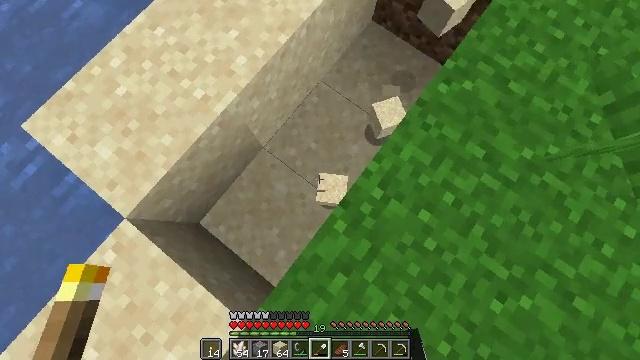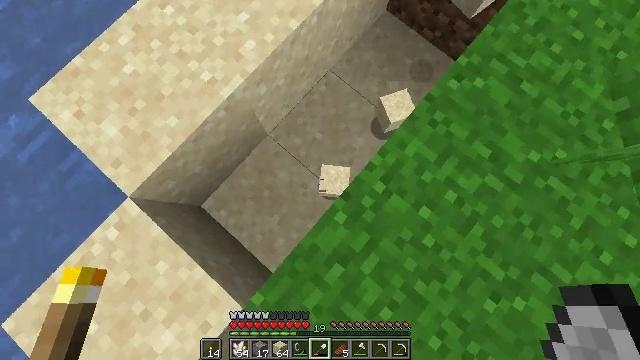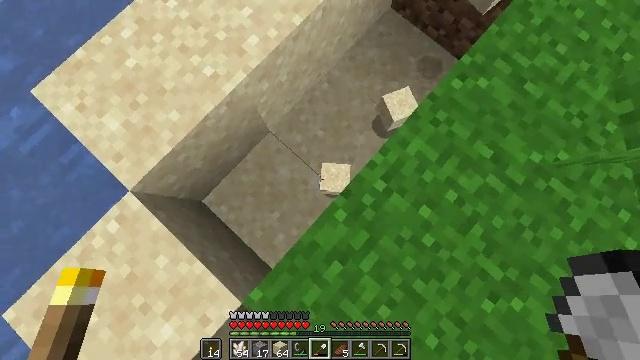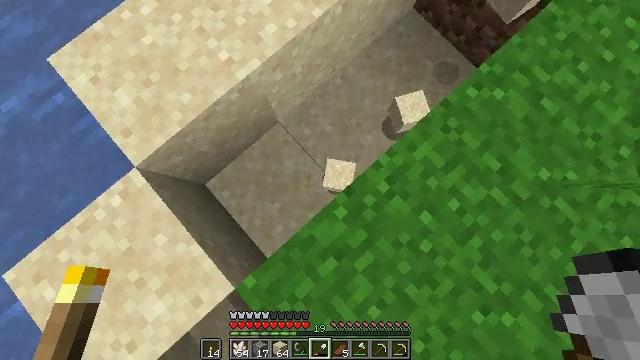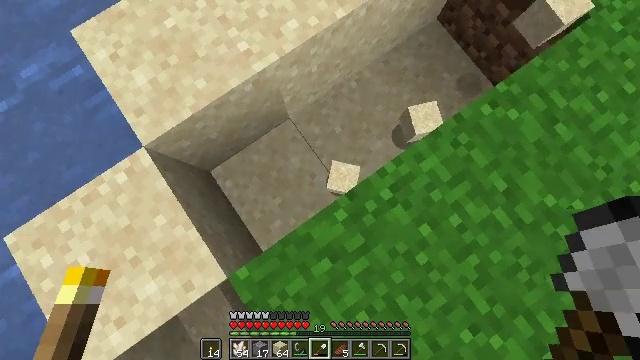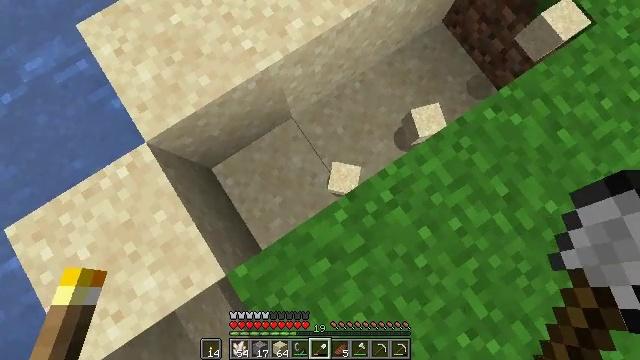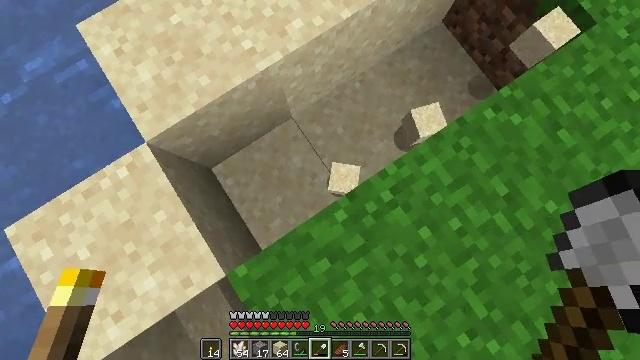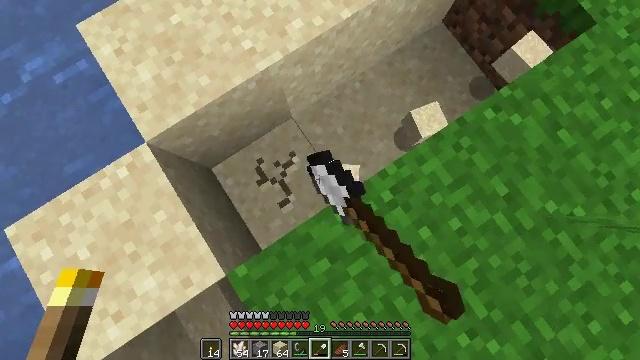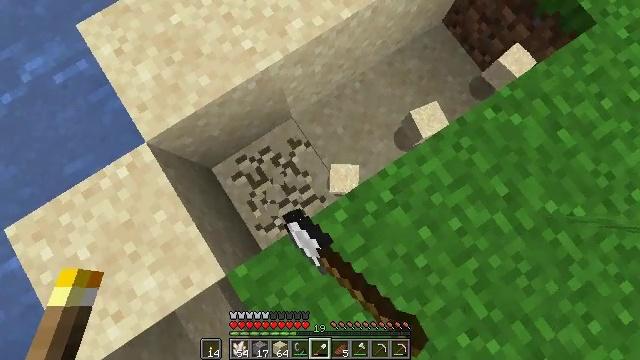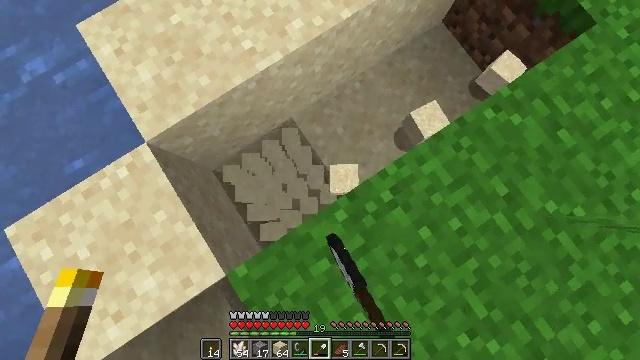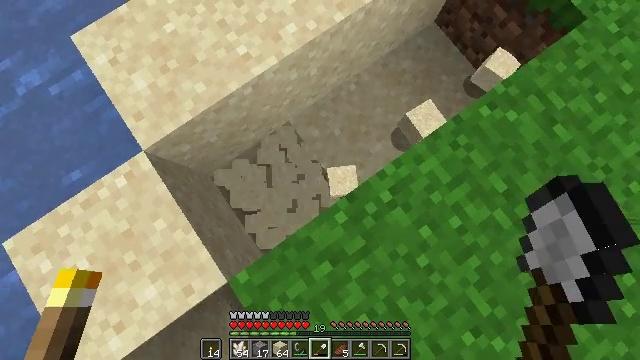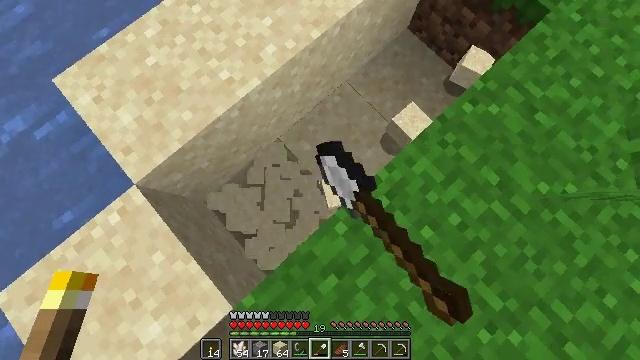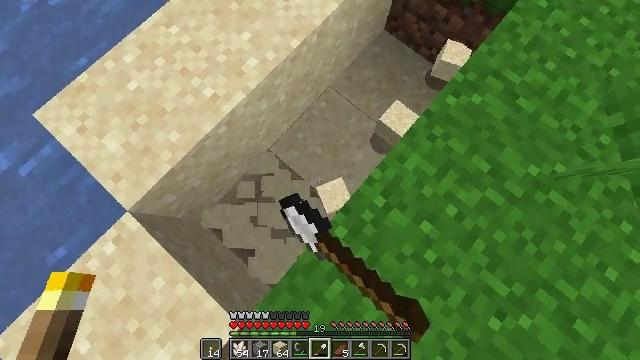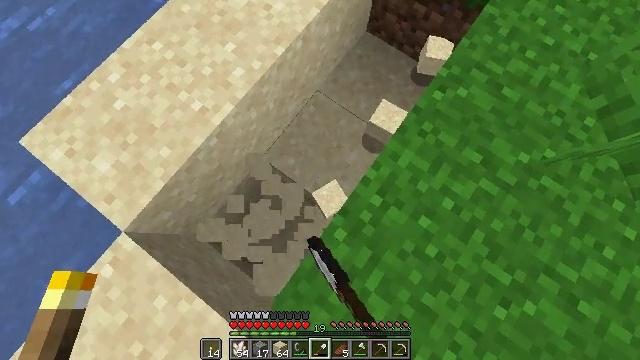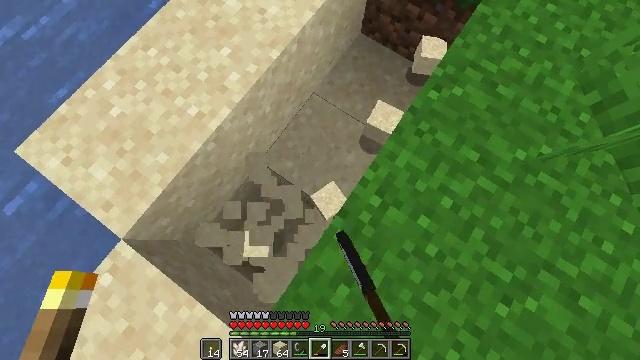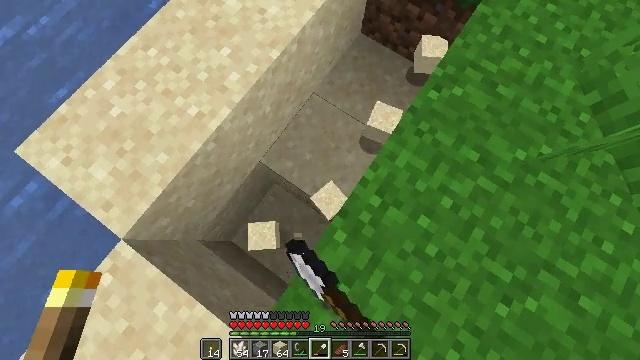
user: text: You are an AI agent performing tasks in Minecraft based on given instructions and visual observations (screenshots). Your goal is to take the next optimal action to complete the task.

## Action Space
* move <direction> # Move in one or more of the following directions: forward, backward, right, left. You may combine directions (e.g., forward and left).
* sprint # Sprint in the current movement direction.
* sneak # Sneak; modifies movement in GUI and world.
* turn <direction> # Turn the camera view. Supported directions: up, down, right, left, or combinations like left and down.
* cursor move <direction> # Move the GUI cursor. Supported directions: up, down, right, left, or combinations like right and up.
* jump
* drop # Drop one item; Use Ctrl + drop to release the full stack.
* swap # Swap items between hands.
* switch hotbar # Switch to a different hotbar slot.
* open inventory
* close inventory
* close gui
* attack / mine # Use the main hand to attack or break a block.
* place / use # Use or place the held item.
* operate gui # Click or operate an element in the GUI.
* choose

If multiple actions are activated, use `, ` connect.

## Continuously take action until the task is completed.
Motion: motion action
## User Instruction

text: Mine sand by the water.
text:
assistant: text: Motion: turn left and down
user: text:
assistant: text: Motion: turn left
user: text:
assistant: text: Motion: turn left and down
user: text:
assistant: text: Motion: turn left
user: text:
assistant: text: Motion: turn left
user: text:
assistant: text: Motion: attack / mine
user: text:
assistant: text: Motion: attack / mine
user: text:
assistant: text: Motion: attack / mine
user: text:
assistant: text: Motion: attack / mine
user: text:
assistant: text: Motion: turn right, attack / mine
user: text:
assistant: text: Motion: turn right and up, attack / mine
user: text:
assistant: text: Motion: turn right and up, attack / mine
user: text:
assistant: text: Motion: turn right, attack / mine
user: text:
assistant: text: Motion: turn right, attack / mine
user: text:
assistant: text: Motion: attack / mine
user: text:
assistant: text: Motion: attack / mine
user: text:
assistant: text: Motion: attack / mine
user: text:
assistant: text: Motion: attack / mine
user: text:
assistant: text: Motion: attack / mine
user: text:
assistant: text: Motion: turn right and up, attack / mine
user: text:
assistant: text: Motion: turn right and up, attack / mine
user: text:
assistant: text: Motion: turn right and up, attack / mine
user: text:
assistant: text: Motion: turn right and up, attack / mine
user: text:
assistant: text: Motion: turn right and up, attack / mine
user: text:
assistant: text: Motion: attack / mine
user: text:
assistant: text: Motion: attack / mine
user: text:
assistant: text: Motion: attack / mine
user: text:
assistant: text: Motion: attack / mine
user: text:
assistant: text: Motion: attack / mine
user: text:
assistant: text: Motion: attack / mine